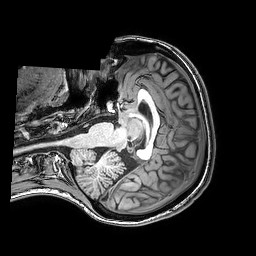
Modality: T1w
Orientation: axial
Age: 31
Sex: female
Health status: healthy